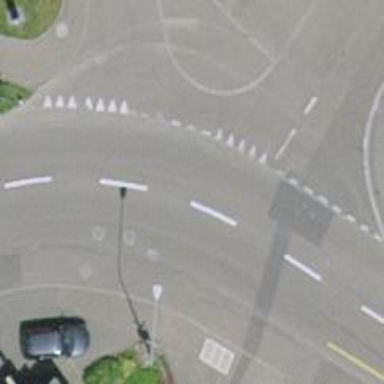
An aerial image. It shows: Secondary road with asphalt surface.